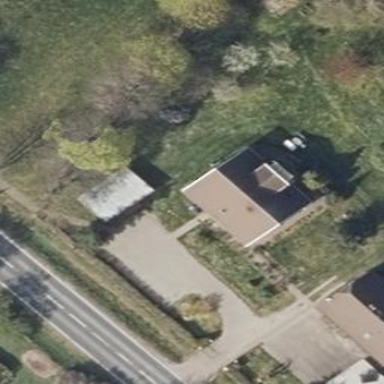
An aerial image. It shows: House with gabled roof oriented along the building.